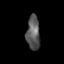
Tissue: lung
Cell type: Epithelial cells
Senescence score: 0.2105
Nuclear area (px): 447
Mean DAPI intensity: 89.349